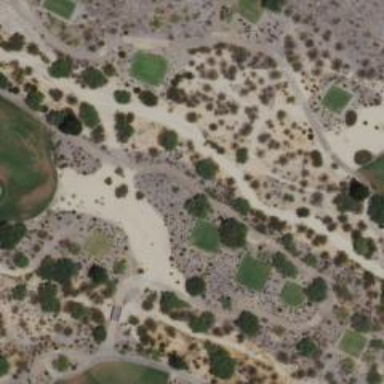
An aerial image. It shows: Path for both roads and golfers.